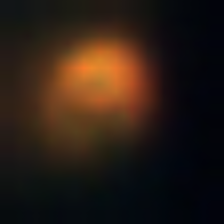
Taxon: NanoPlankton
Group: Other